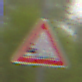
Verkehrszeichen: SplittSchotter
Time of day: MorningAfternoon
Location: Outdoor (Nature)
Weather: Overcast
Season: NotSpecified
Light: Natural